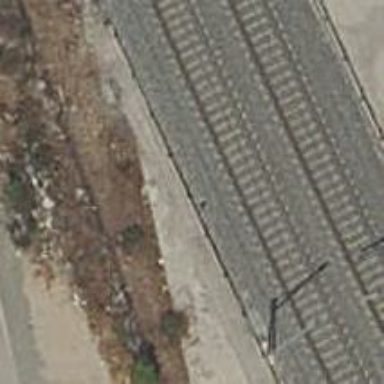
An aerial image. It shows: Railway tunnel with electrified contact lines.